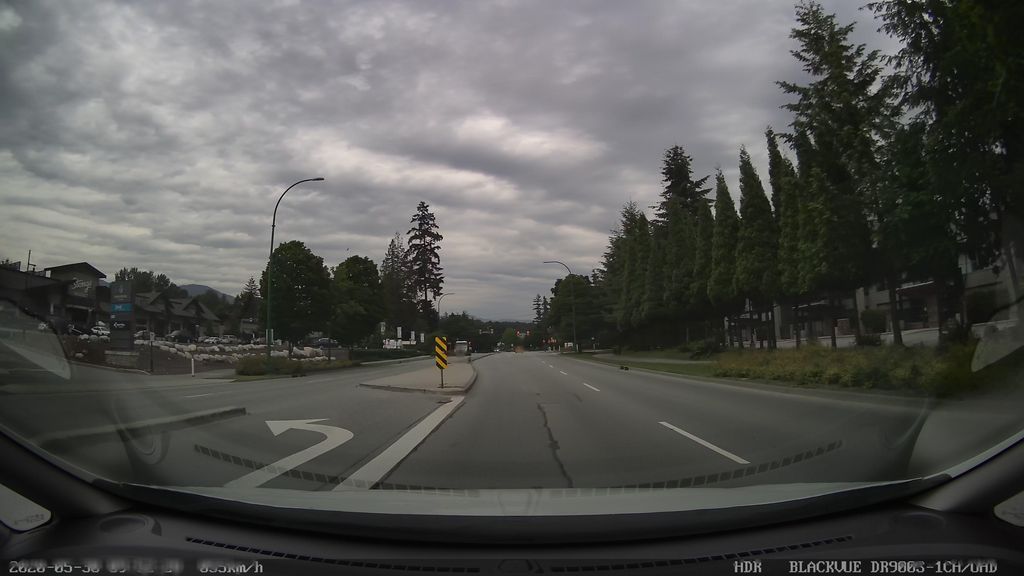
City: vancouver